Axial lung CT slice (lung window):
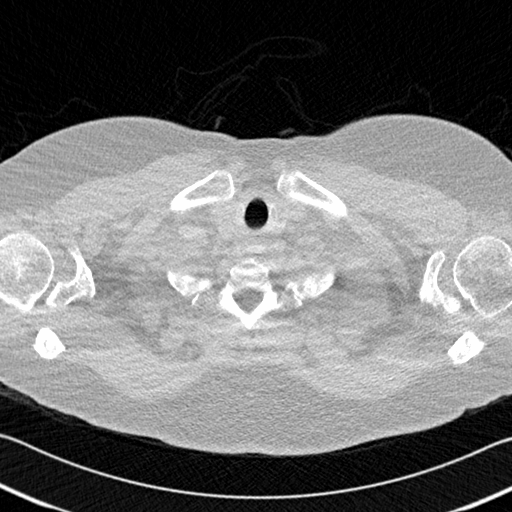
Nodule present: no